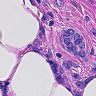
Metastatic tissue present: yes